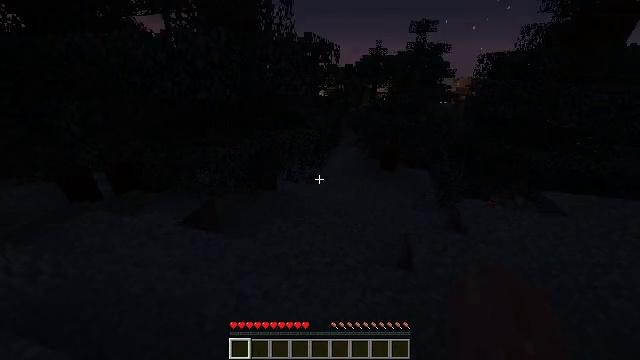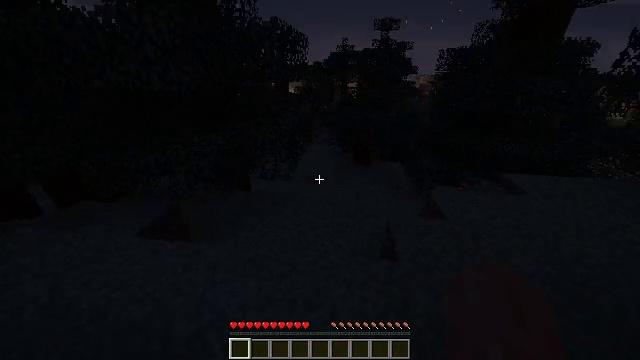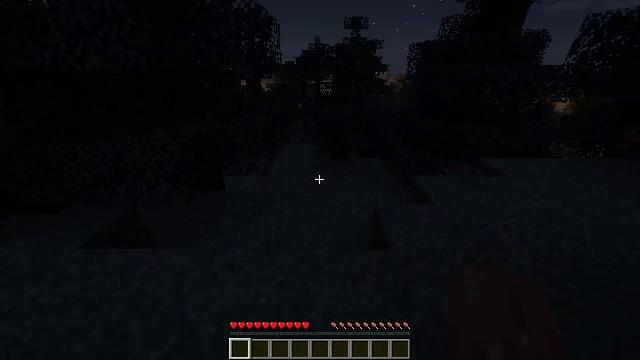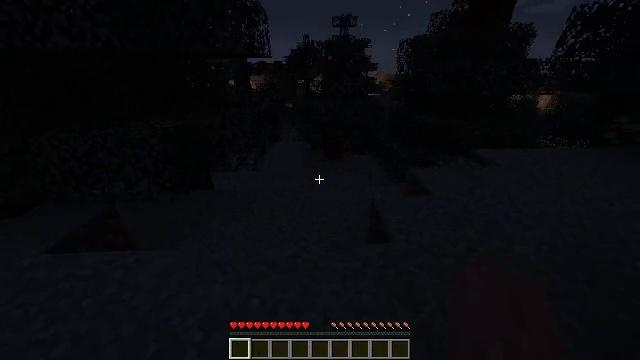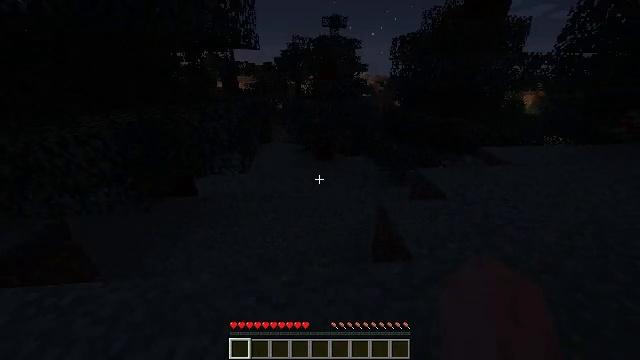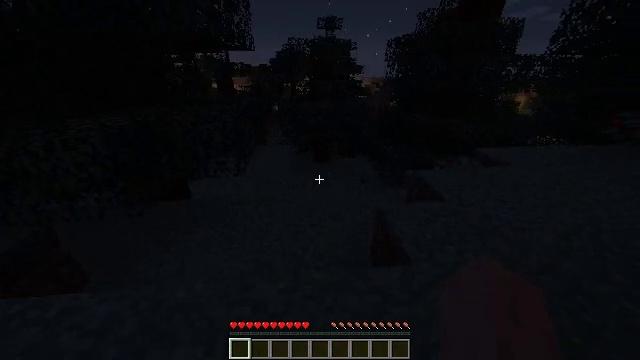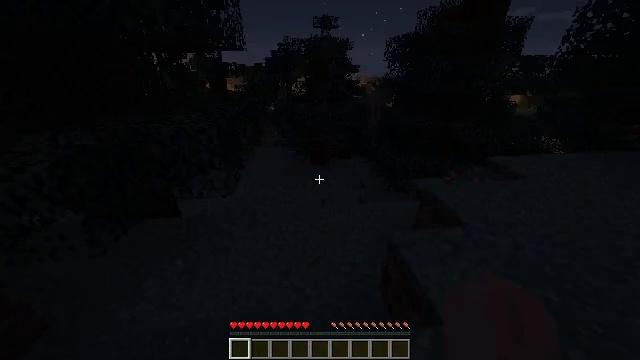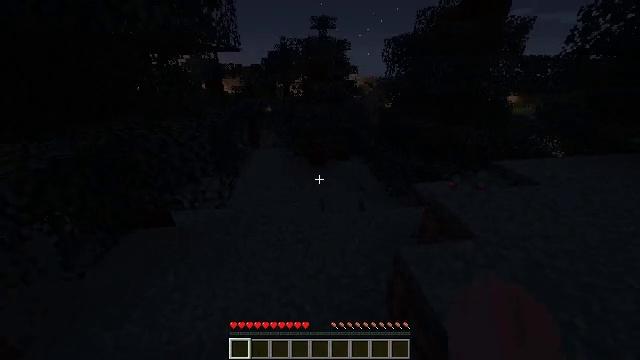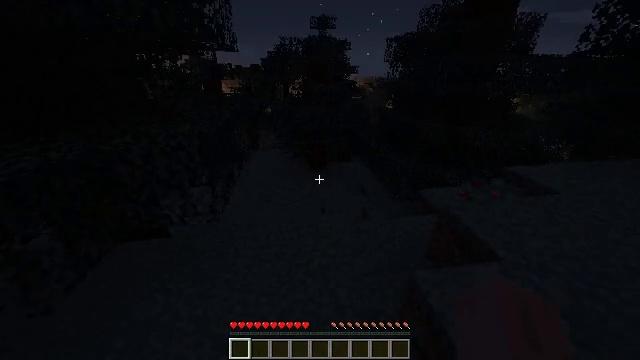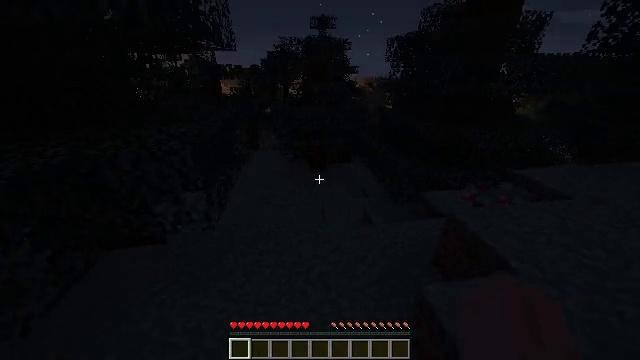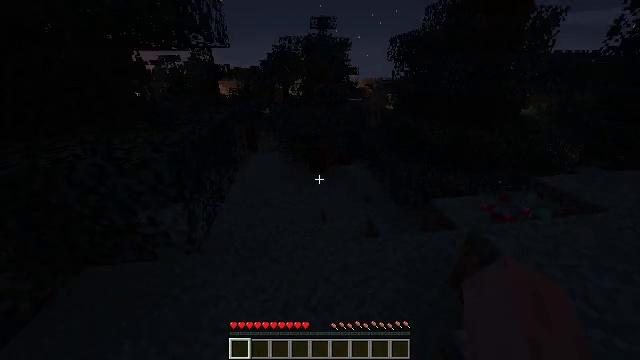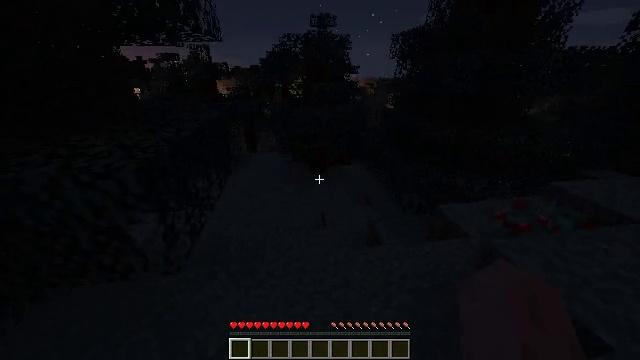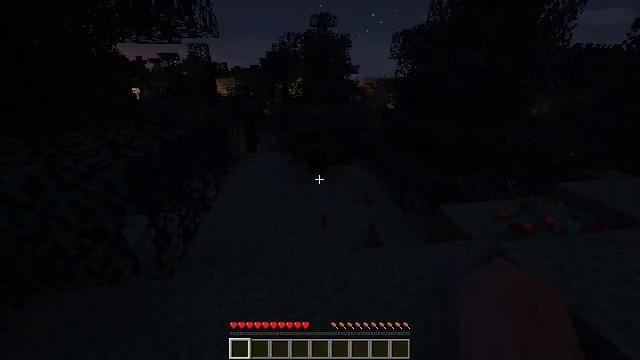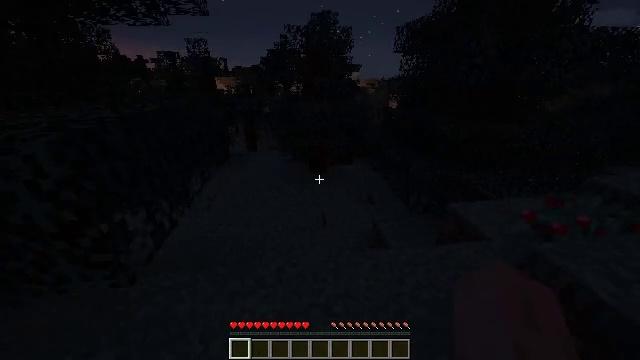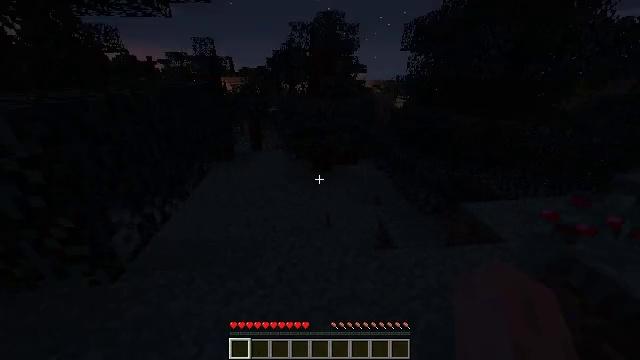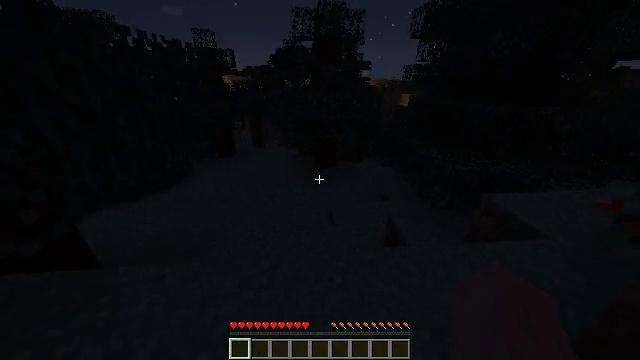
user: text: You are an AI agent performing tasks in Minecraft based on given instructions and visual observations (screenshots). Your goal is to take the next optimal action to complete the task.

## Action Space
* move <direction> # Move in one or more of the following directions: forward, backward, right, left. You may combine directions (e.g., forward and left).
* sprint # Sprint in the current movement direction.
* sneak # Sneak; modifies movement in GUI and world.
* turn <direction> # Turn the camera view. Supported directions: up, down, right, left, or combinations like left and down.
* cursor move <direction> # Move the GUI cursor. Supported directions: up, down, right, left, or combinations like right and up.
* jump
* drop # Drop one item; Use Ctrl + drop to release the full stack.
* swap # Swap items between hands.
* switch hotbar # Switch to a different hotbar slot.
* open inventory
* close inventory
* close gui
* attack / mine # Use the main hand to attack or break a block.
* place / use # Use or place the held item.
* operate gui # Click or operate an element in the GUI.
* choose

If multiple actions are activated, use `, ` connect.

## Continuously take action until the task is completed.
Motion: motion action
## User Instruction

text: Drop an emerald.
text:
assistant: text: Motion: move forward, sprint, turn right
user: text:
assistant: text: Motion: move forward, sprint, turn right
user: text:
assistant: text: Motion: move forward, sprint, turn right
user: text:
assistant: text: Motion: move forward, sprint, turn right
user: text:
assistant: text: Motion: move forward, sprint, turn right
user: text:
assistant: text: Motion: move forward, sprint, turn right
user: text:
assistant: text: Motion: move forward, sprint
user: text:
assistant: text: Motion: move forward, sprint
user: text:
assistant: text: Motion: move forward, sprint
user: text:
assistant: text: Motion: move forward, sprint
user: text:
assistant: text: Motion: move forward, sprint
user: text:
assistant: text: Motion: move forward, sprint
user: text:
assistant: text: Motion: move forward, sprint
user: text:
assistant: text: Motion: move forward, sprint, turn left
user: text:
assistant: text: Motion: move forward, sprint
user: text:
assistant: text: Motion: move forward, sprint
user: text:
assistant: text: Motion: move forward, sprint
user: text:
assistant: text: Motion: move forward, sprint
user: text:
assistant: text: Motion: move forward, sprint, turn left
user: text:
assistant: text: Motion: move forward, sprint, turn left and up
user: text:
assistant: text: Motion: move forward, sprint, turn left and up
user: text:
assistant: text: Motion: move forward, sprint, turn left
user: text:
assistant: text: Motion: move forward, sprint, turn left
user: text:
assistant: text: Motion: move forward, sprint, turn left
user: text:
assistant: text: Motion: move forward, sprint
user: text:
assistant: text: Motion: move forward, sprint
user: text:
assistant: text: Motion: move forward, sprint
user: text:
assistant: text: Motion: move forward, sprint
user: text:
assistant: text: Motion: move forward, sprint
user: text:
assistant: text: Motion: move forward, sprint